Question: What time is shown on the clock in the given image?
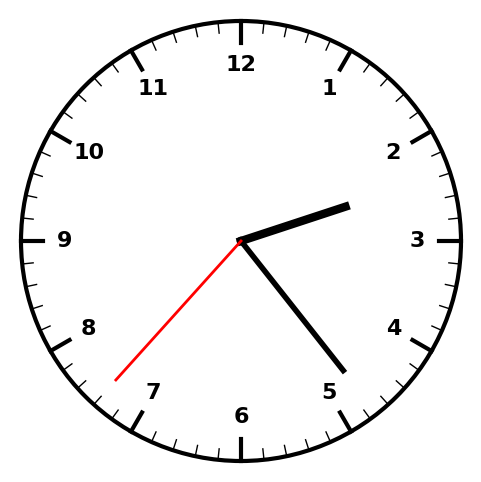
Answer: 02:23:37